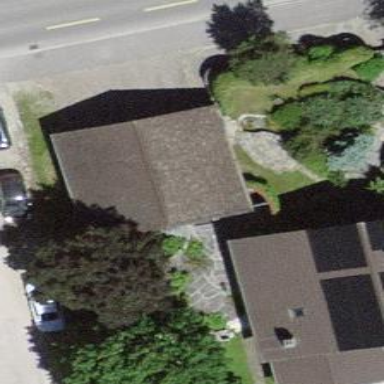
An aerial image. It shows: Garage building.